Field crop: maize
Growth stage: 2
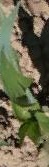
Species: maize